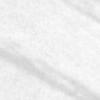
Label: change